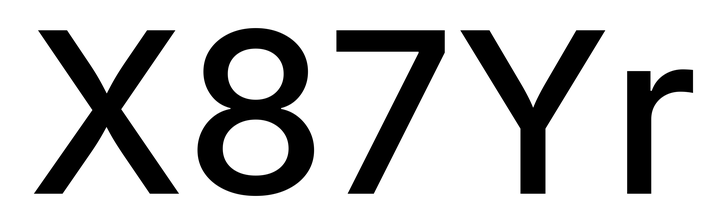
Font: Inter_Medium